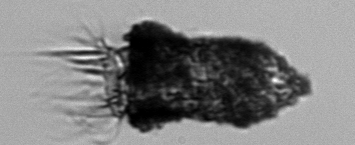
Label: Tintinnopsis